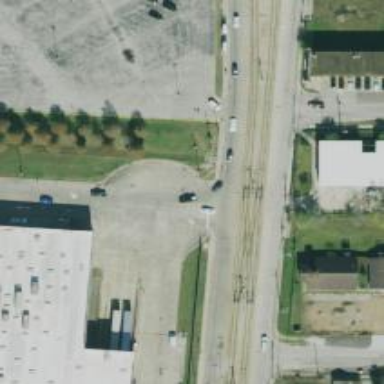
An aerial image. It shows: Railway crossing.